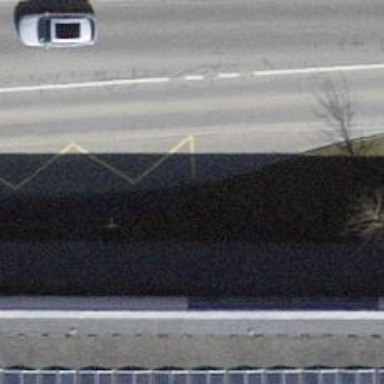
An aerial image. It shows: Platform for public transport on the road.